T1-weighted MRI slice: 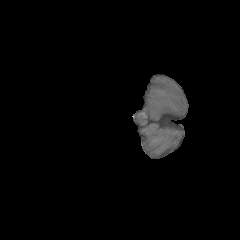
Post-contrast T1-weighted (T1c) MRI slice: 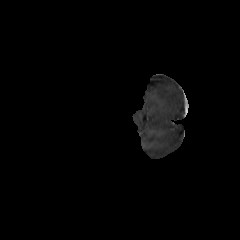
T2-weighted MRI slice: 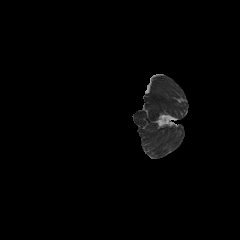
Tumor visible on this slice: no